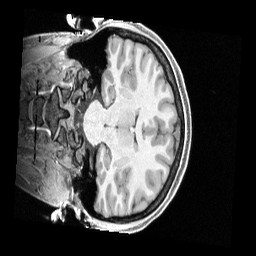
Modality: T1w
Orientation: coronal
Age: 19
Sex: female
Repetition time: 2.4 s
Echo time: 0.00222 s